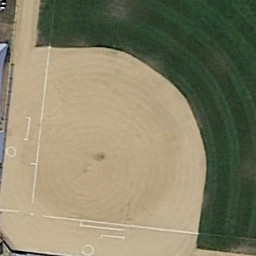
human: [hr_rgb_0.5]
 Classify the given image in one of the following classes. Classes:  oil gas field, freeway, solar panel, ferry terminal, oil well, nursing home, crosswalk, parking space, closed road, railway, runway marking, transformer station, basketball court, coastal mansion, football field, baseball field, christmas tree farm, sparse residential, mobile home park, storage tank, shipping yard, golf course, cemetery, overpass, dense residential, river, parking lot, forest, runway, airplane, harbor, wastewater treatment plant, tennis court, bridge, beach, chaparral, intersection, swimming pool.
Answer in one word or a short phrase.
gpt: baseball field